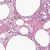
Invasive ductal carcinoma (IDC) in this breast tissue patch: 0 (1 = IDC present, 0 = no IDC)